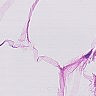
Metastatic tissue present: no